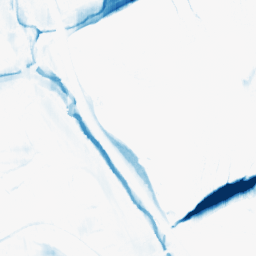
Category: morphological
Decomposition family: morphological_ellipse
Decomposition parameters: operation: closing
width: 30
height: 5
Upsampling method: quintic
Upsampling parameters: scale: 2
Upsampling scale: 2